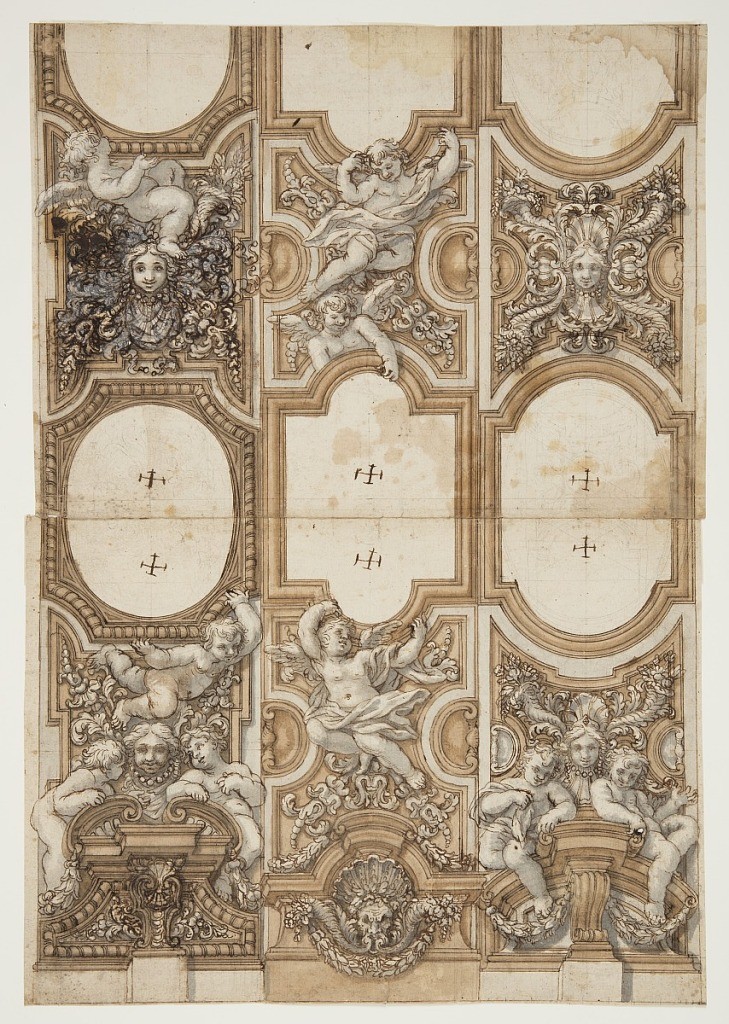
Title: Project for ceiling decoration
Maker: Unknown, Italian
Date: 1650–75
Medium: Brush and gray wash, white heightening, pen and ink, graphite on paper
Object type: Drawing
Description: Project for the sculptured decorations of three caulted ceiling strips.  The lower half.  The strip at left: the frame is supported by a flying child partly in front of the lower panel.  It is decorated similar to the corresponding central one, shown in -2509.  Below is a broken pediment with two children, standing and leaning upon the corners.  The central strip: a flying putto supports the frame.  He is in front of the lower panel which is decorated with acanthus blossoms.  Below is an attic pediment, with a mask with a shell as a diadem and with cornucopias springing from the mouth.  Below is a festoon. Strip at right:  the lower panel is decorated similarly to the central one, shown in -2509.  Below is a pediment with two sitting children.  Crosses are in the free spaces, corresponding to those in -2509.  The scale is at right, in the lower framing line.  On the reverse is the other half of the project of -2509.  Entwined palm branches are sketched as a decoration of framing strips at left.